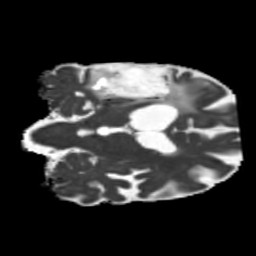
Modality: MD
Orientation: coronal
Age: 55
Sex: male
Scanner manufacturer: siemens
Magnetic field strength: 3 T
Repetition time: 5.25 s
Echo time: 0.08 s